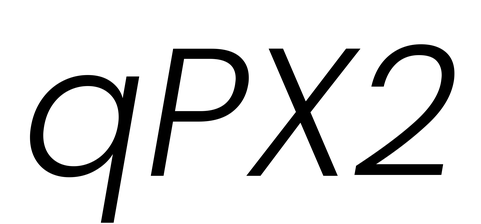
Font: Poppins-LightItalic